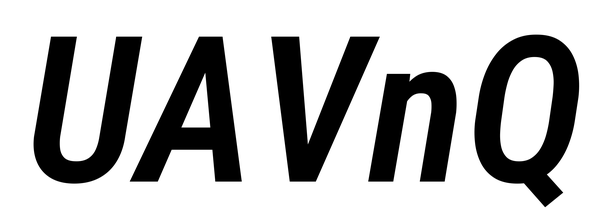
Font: Roboto-Italic_Condensed_SemiBold_Italic